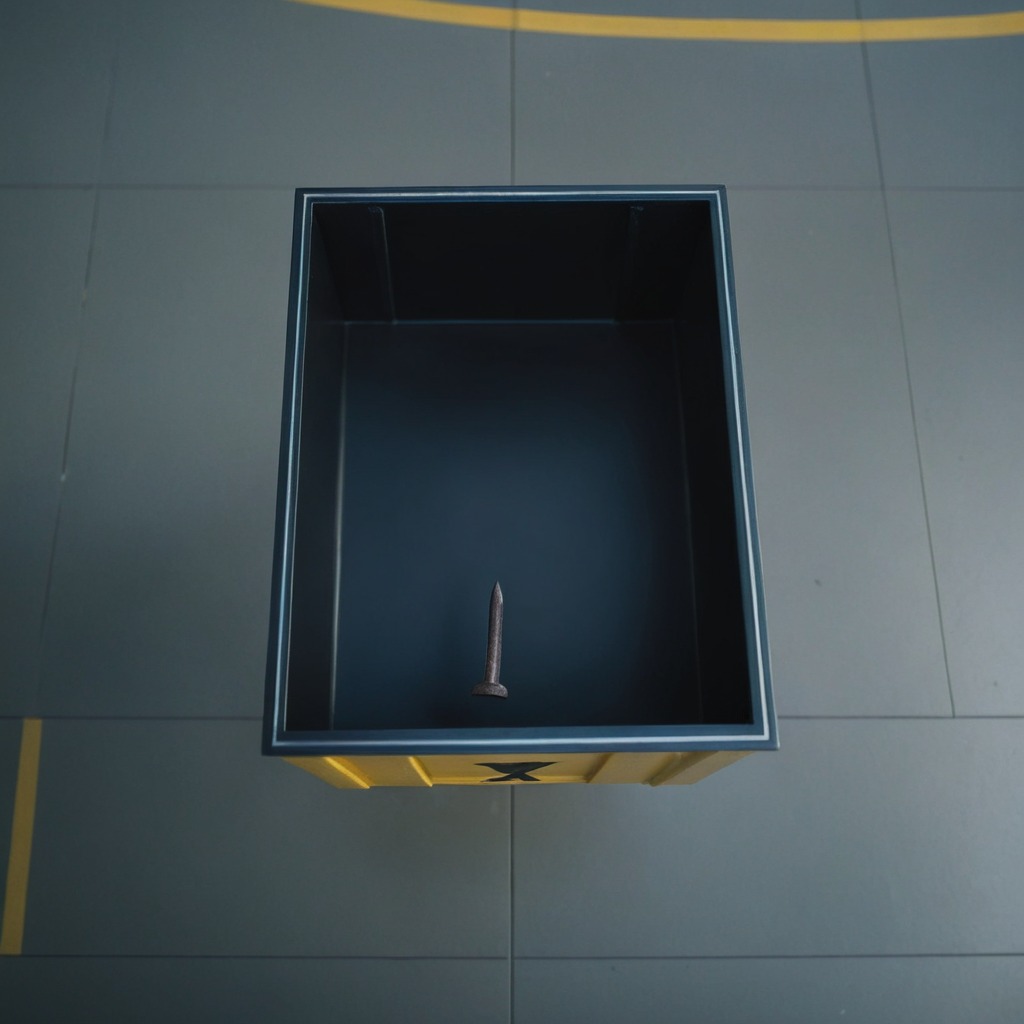
An iron nail is lying on the toolbox surface.